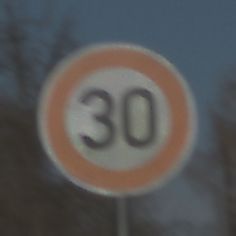
Verkehrszeichen: Geschwindigkeit30
Umgebung: Outdoor, Suburban
Tageszeit: MorningAfternoon
Wetter: PartlyCloudy
Licht: Natural
Jahreszeit: NotSpecified
Kontrast: HighContrast